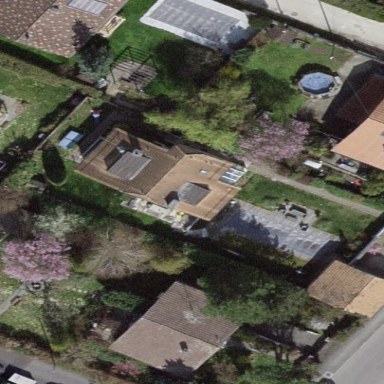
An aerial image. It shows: Garden enclosed by fence.